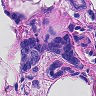
Metastatic tissue present: yes